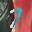
Label: 7